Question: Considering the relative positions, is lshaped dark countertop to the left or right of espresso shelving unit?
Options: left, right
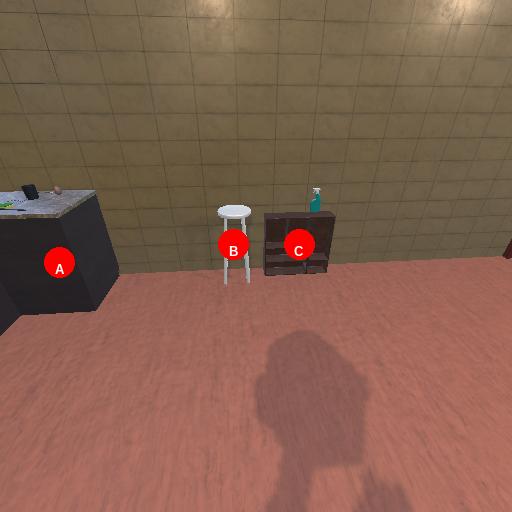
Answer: left